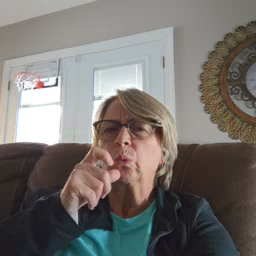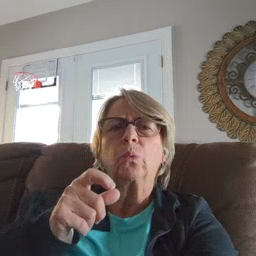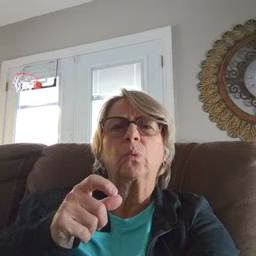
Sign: who